Interaction volume radius: 10 \u00c5
Interaction volume height: 10 \u00c5
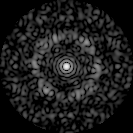
Disorder parameter: 0.8201